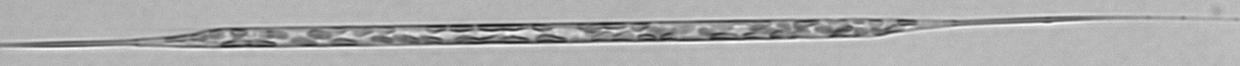
Label: Rhizosolenia